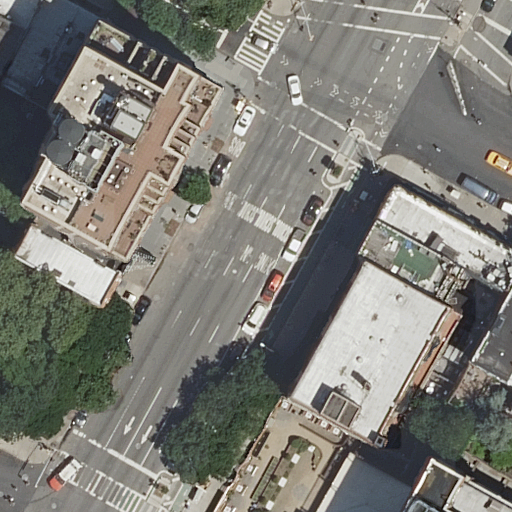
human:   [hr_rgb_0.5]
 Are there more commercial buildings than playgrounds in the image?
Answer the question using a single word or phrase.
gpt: no

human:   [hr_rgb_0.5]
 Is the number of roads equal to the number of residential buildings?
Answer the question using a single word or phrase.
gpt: no

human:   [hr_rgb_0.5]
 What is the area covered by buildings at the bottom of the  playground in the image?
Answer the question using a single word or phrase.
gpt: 755m2

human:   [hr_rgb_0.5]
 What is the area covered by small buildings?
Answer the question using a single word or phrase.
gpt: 190m2

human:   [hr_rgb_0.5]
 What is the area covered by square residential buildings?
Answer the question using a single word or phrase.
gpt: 0m2

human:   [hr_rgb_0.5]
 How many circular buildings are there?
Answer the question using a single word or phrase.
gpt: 0

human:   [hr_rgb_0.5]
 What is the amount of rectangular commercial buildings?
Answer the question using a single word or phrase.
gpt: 0

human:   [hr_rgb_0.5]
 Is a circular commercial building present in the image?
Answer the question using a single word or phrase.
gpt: no

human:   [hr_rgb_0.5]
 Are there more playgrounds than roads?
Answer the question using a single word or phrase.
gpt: no

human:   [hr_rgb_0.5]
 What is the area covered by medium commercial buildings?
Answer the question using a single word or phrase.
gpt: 0m2

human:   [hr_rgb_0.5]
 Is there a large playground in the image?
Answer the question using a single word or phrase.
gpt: yes

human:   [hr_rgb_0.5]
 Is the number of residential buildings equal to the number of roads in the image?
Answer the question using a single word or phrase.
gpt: no

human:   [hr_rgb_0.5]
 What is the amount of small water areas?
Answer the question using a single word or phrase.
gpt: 0

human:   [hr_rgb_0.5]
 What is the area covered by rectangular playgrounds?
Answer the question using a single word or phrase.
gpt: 919m2

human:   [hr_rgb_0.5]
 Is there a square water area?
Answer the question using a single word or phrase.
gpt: no

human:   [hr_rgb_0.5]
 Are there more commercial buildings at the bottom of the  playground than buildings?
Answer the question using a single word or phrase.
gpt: no

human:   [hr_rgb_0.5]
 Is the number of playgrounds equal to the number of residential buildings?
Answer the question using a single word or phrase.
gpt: no

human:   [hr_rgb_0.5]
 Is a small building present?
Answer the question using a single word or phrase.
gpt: yes

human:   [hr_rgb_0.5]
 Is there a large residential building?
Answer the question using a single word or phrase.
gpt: yes

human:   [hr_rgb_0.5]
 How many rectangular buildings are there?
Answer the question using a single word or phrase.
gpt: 11

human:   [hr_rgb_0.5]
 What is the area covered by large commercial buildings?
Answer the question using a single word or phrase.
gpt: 0m2

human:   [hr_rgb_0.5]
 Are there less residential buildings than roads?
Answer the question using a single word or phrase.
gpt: no

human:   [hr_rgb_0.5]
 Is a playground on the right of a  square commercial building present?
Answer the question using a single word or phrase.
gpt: no

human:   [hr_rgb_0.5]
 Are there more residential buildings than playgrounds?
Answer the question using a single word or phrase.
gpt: yes

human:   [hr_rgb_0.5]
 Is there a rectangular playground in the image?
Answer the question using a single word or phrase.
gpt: yes

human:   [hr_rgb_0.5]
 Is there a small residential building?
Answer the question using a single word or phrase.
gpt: yes

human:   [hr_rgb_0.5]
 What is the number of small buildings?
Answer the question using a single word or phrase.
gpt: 6

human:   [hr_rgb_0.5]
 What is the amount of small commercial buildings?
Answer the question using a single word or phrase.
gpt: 0

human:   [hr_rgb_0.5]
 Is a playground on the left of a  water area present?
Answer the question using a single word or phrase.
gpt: no

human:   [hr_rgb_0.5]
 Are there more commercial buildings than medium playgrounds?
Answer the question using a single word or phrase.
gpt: no

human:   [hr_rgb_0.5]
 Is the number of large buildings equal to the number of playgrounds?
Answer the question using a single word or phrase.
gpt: no

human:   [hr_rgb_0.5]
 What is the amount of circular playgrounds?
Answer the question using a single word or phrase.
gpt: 0

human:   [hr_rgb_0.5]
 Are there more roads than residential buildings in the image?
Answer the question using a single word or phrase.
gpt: no

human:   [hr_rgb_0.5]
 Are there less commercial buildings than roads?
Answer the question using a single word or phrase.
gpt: yes

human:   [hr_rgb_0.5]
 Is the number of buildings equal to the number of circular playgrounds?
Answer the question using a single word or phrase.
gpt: no

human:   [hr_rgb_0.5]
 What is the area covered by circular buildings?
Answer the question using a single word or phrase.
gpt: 0m2